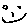
Label: smiley face